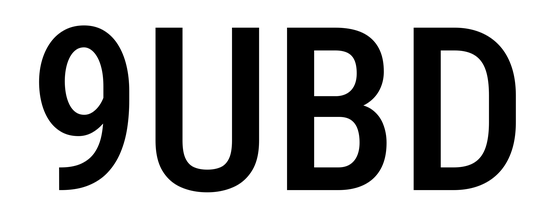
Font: Roboto_Condensed_Medium